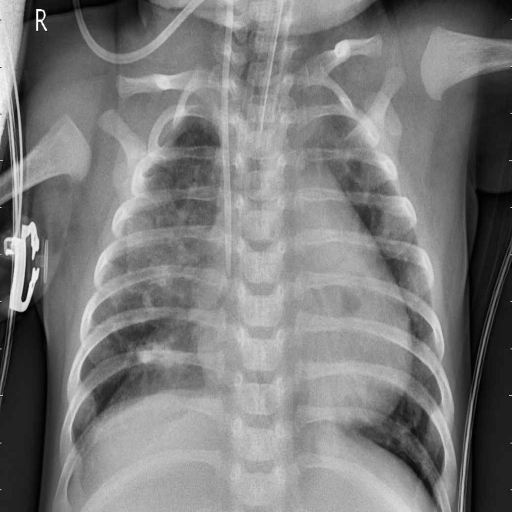
Finding: PNEUMONIA